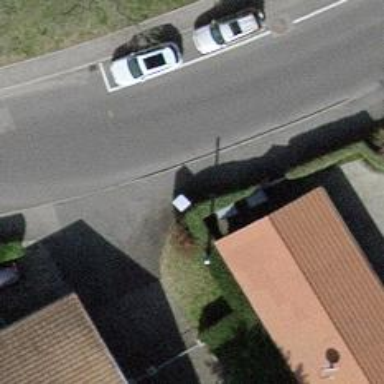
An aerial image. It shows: Sidewalk.